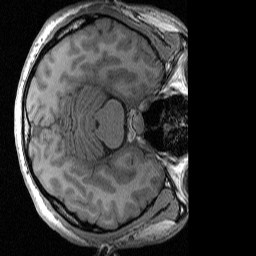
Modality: T1w
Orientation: axial
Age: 25
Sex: male